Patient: sex M, age 68
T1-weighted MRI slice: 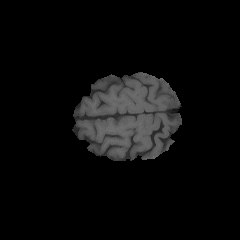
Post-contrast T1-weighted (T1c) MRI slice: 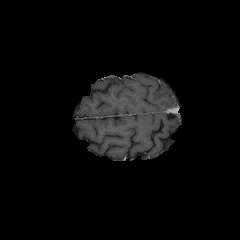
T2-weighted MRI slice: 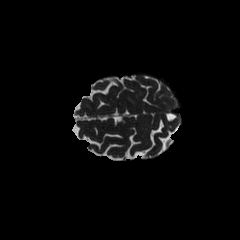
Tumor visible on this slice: no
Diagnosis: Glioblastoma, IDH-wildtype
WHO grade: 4